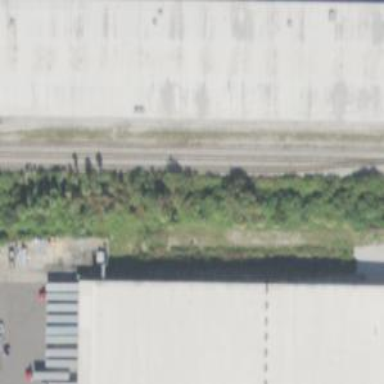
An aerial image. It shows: Abandoned railway yard.